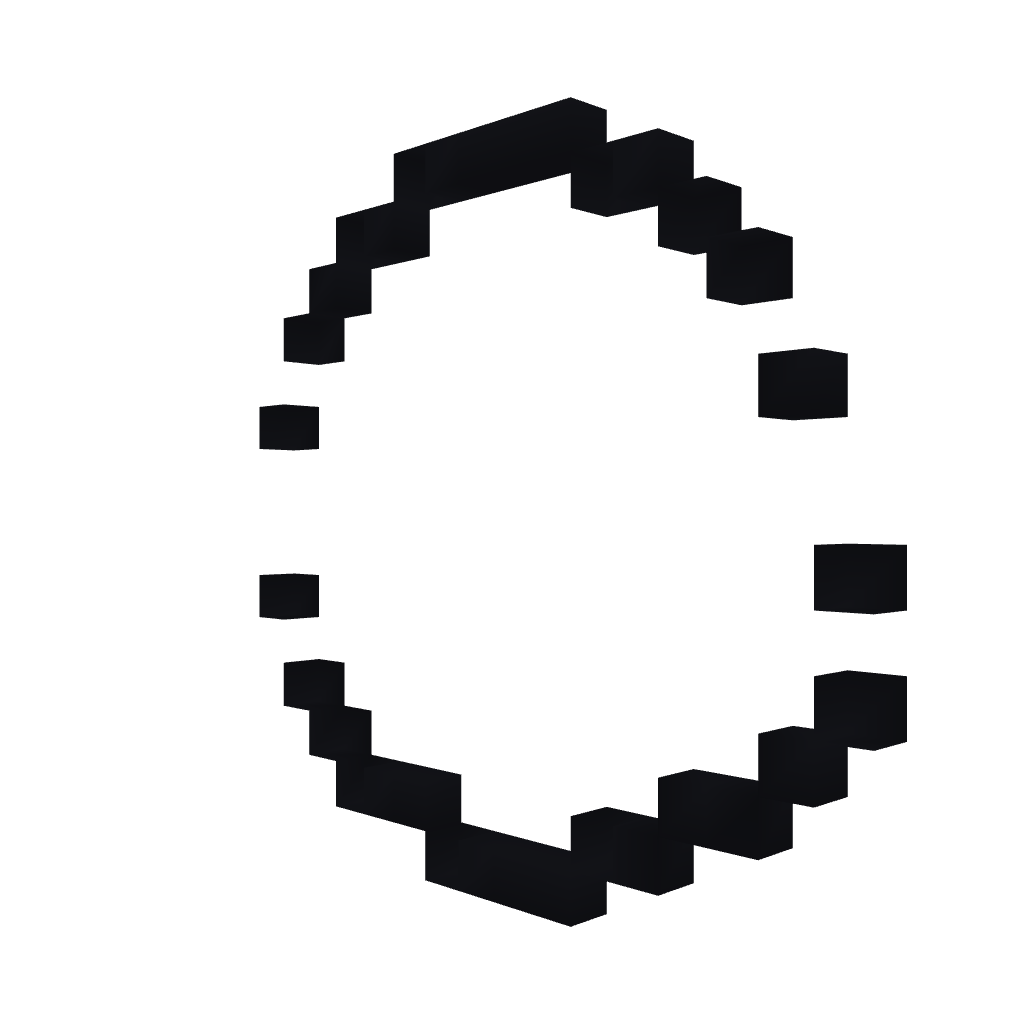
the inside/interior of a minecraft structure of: BuuHuu! 8-Bit Style